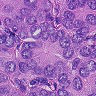
Metastatic tissue present: yes